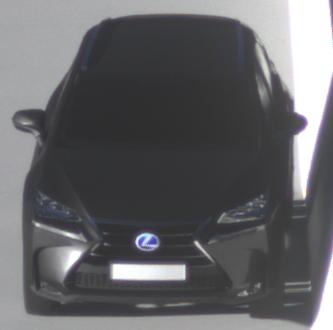
Make: Lexus
Model: NX 300h
Detailed model: NX (AZ1)
Model produced from: 2017/11
Model produced until: 2018/08
Doors: 5
Color: black
Road condition: dry road
Daytime: sunrise or sunset
Contrast: high contrast